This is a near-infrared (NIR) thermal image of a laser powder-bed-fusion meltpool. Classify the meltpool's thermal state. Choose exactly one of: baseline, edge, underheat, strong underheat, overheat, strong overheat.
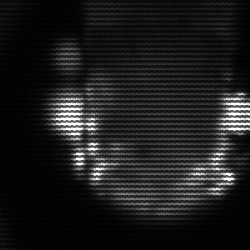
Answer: baseline